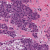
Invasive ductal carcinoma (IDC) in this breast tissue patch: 0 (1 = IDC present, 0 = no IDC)